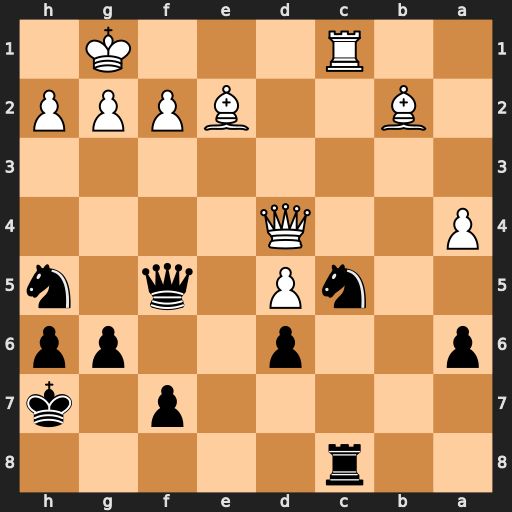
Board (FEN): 2r5/5p1k/p2p2pp/2nP1q1n/P2Q4/8/1B2BPPP/2R3K1
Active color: b
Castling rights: -
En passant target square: -
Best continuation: Nb3 Qd1 Nxc1